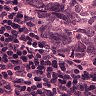
Metastatic tissue present: yes